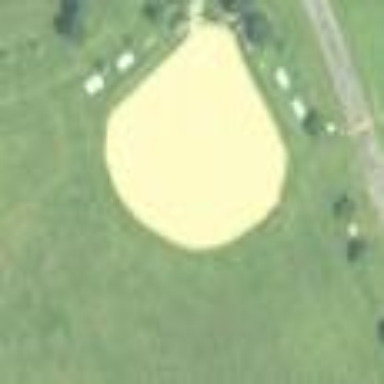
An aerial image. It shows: Softball pitch for leisure and sport activities.